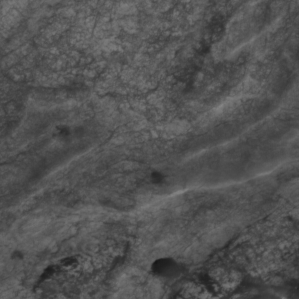
Label: non_frost